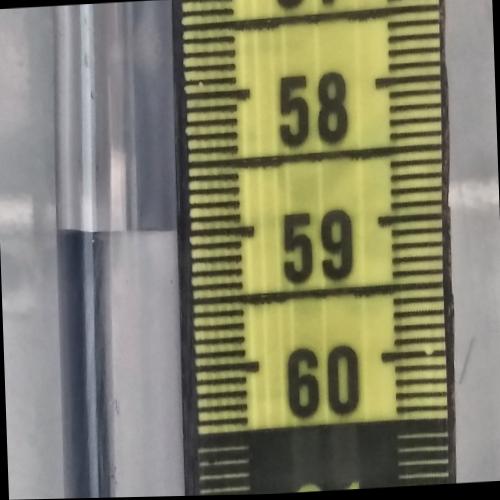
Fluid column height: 59.0 cm